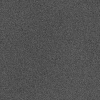
Atmospheric dust classification: dusty